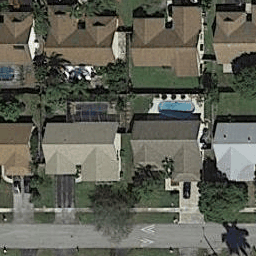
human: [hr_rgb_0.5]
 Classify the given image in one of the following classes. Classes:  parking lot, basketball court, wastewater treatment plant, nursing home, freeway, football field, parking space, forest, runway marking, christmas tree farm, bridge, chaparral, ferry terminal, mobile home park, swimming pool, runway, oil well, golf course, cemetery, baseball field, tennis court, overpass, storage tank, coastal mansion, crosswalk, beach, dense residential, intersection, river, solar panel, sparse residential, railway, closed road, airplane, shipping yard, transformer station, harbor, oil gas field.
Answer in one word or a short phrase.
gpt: dense residential